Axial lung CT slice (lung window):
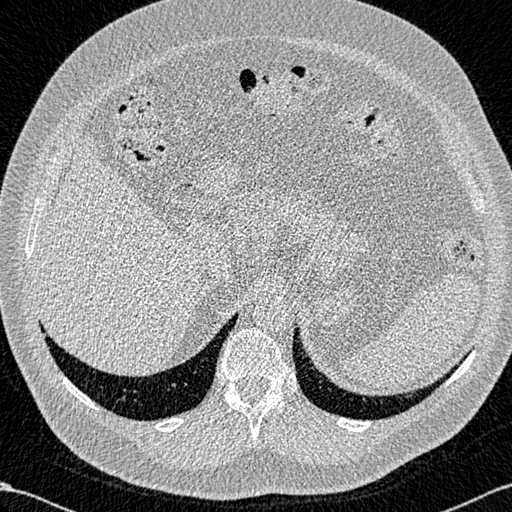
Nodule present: no